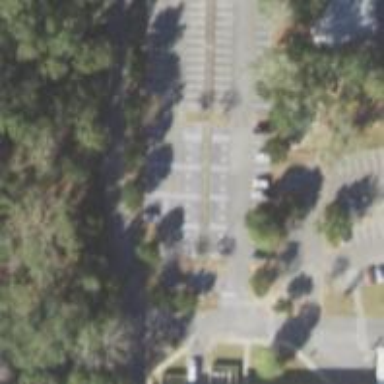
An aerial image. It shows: Parking space.